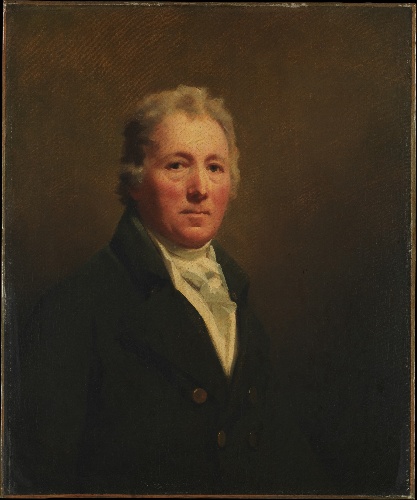
Title: William Forsyth (1749–1814)
Artist: Sir Henry Raeburn
Artist bio: British, Stockbridge, Scotland 1756–1823 Edinburgh, Scotland
Date: ca. 1800
Object type: Painting
Classification: Paintings
Medium: Oil on canvas
Dimensions: 30 x 24 7/8 in. (76.2 x 63.2 cm)
Department: European Paintings
Credit line: Gift of Arthur H. Hearn, 1896
Accession year: 1896
Repository: Metropolitan Museum of Art, New York, NY
Tags: Men|Portraits